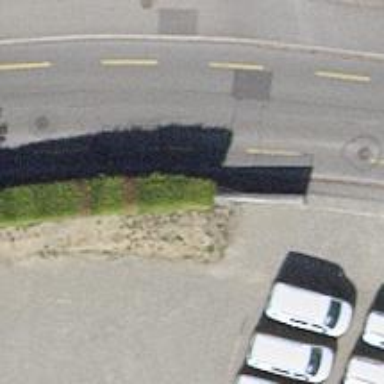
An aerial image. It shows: Hedge barrier.